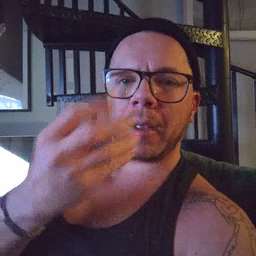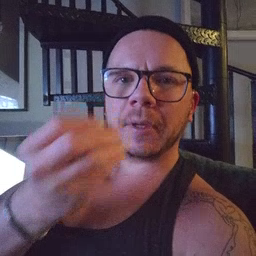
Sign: outside